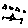
Label: triangle